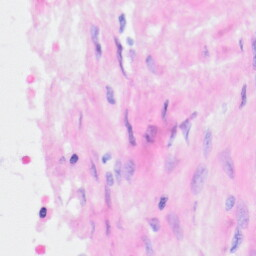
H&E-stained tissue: Kidney